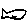
Label: fish